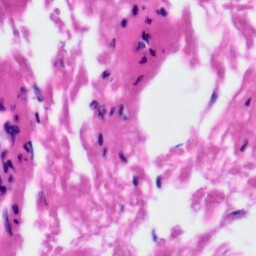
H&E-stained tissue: Tonsil